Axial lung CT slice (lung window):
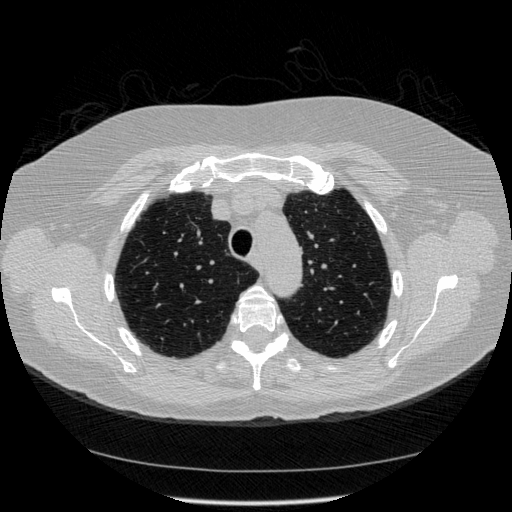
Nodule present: no